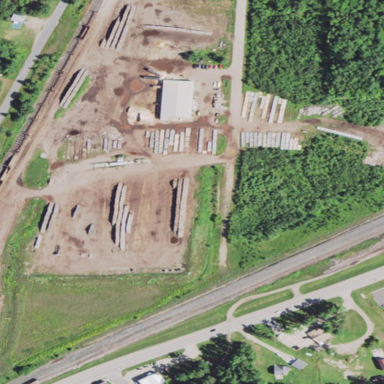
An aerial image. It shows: Industrial area dedicated to sawmill.